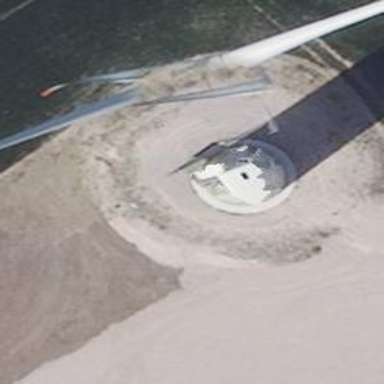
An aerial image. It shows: Wind generator using wind turbines of horizontal axis.